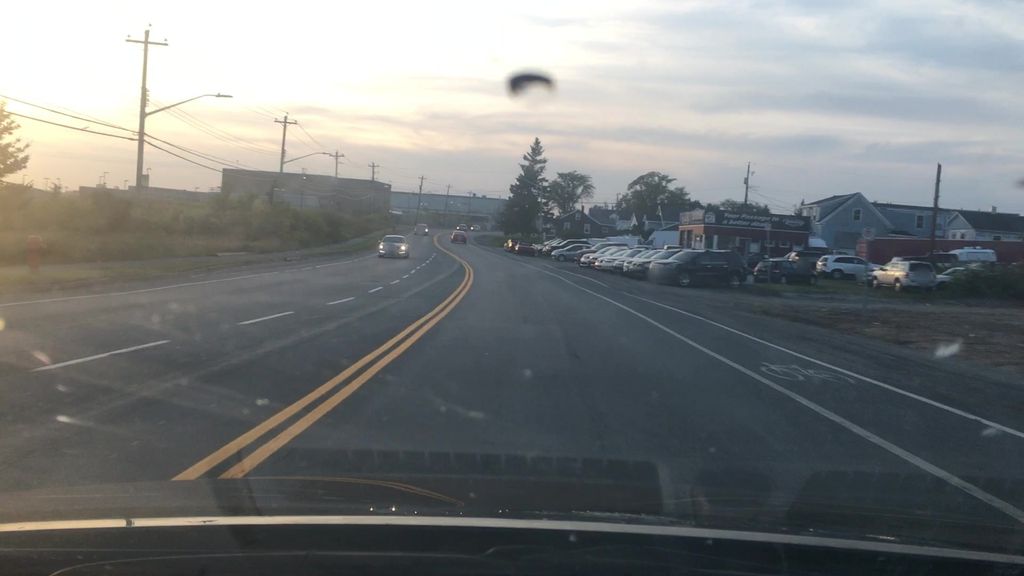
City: halifax